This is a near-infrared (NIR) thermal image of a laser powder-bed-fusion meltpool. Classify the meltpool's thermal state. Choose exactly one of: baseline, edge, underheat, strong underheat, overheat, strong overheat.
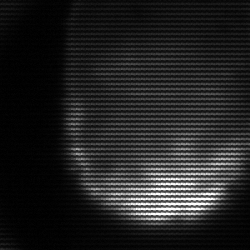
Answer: edge